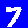
Digit: 7